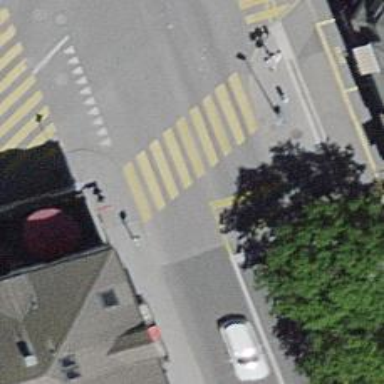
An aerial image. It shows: Road crossing with traffic signals.